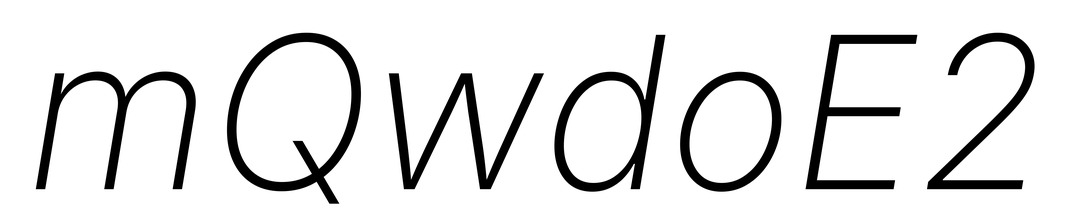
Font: Inter-Italic_ExtraLight_Italic